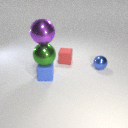
small blue rubber cube to the left of small blue metal sphere